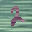
Label: 2